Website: ulta-beauty
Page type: payment
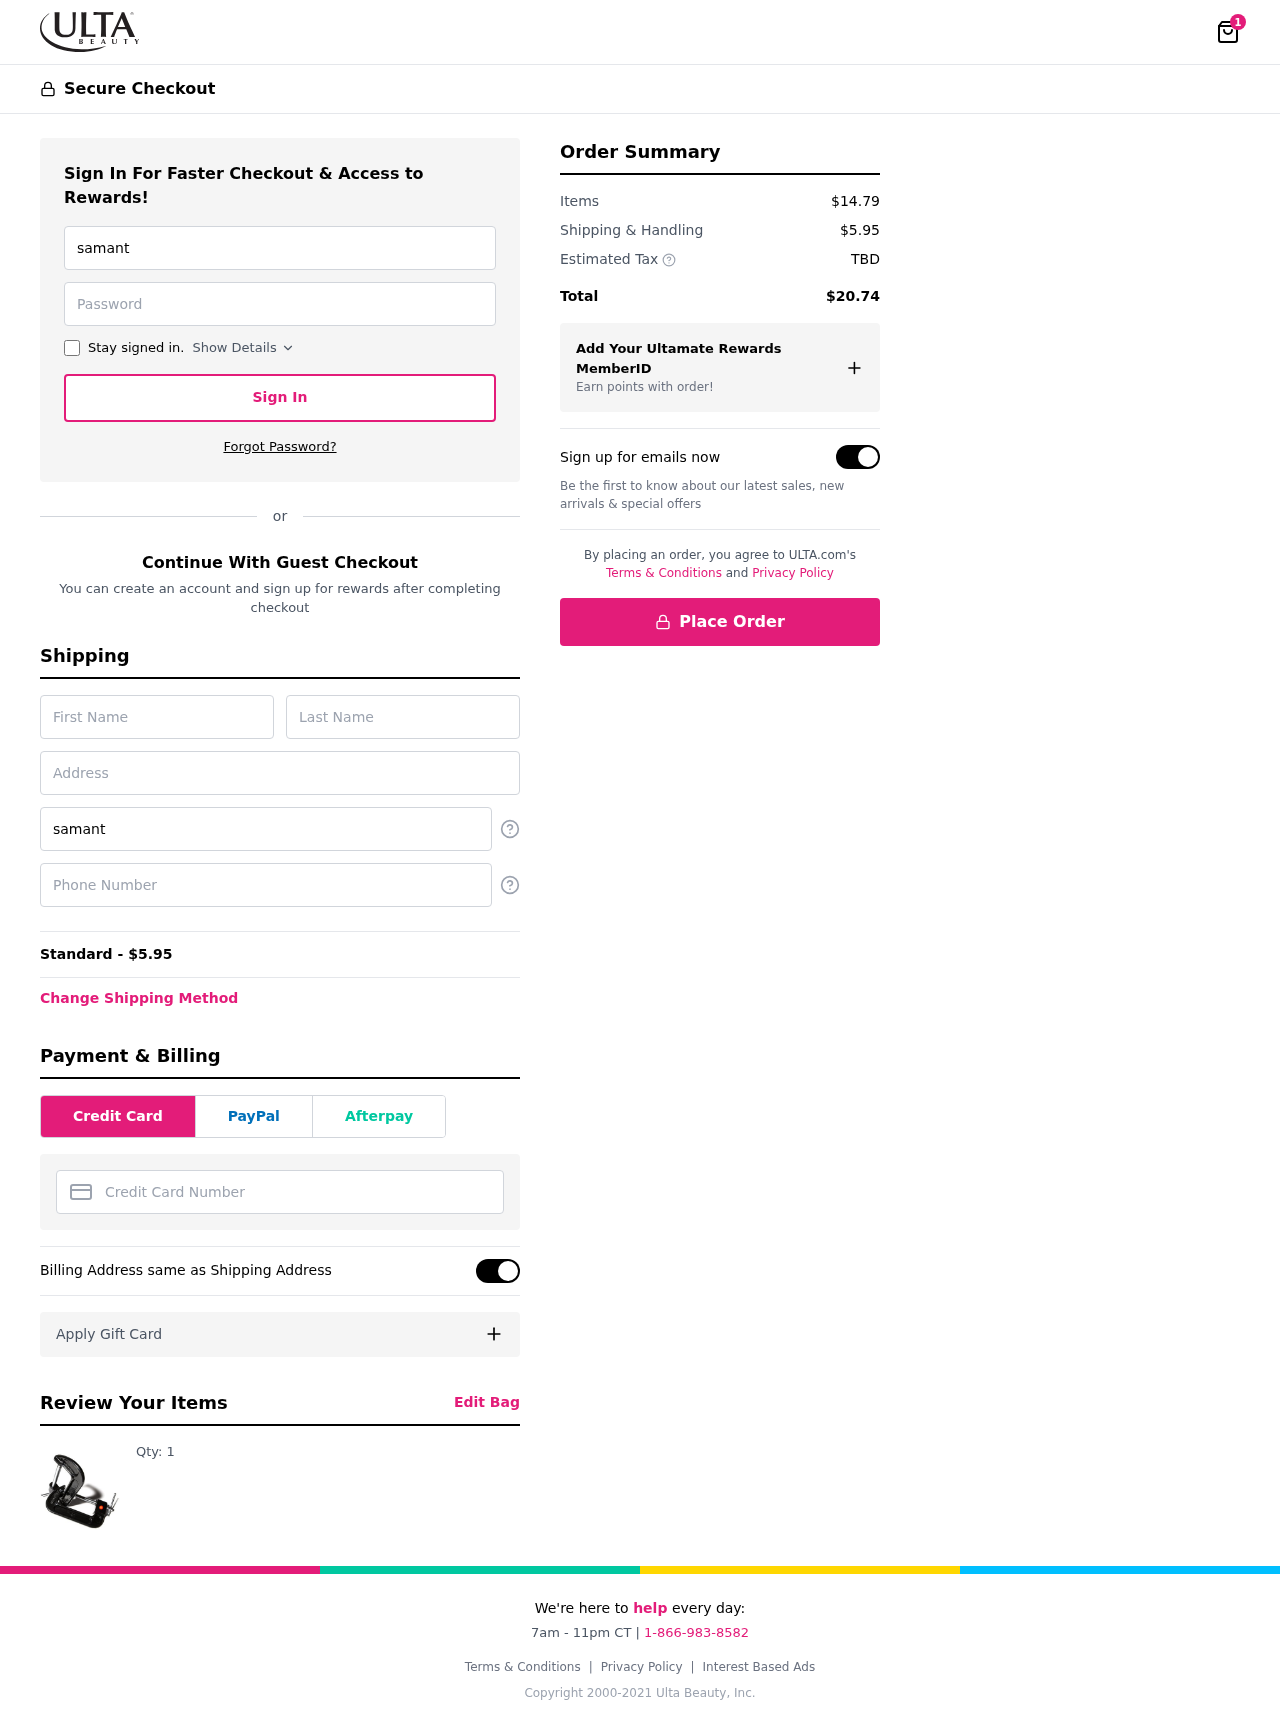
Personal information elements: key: PII_CARD_NUMBER
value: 3743 5710 3674 968
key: PII_EMAIL
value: samantha.zamora@hotmail.com
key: PII_FIRSTNAME
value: Samantha
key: PII_LASTNAME
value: Zamora
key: PII_PHONE
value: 6689282903
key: PII_STREET
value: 10347 Wallace Corners Suite 037
Product elements: key: PRODUCT1_QUANTITY
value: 1
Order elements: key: ORDER_NUM_ITEMS
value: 1
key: ORDER_SHIPPING_COST
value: $5.95
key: ORDER_SHIPPING_COST
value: Standard - $5.95
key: ORDER_SUBTOTAL
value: $14.79
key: ORDER_TAX
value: TBD
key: ORDER_TOTAL
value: $20.74